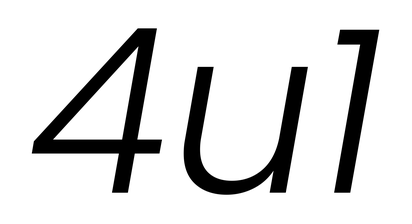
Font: Poppins-LightItalic